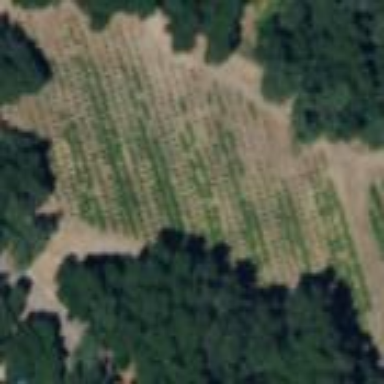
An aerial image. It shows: Vineyard growing grapes.